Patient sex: F
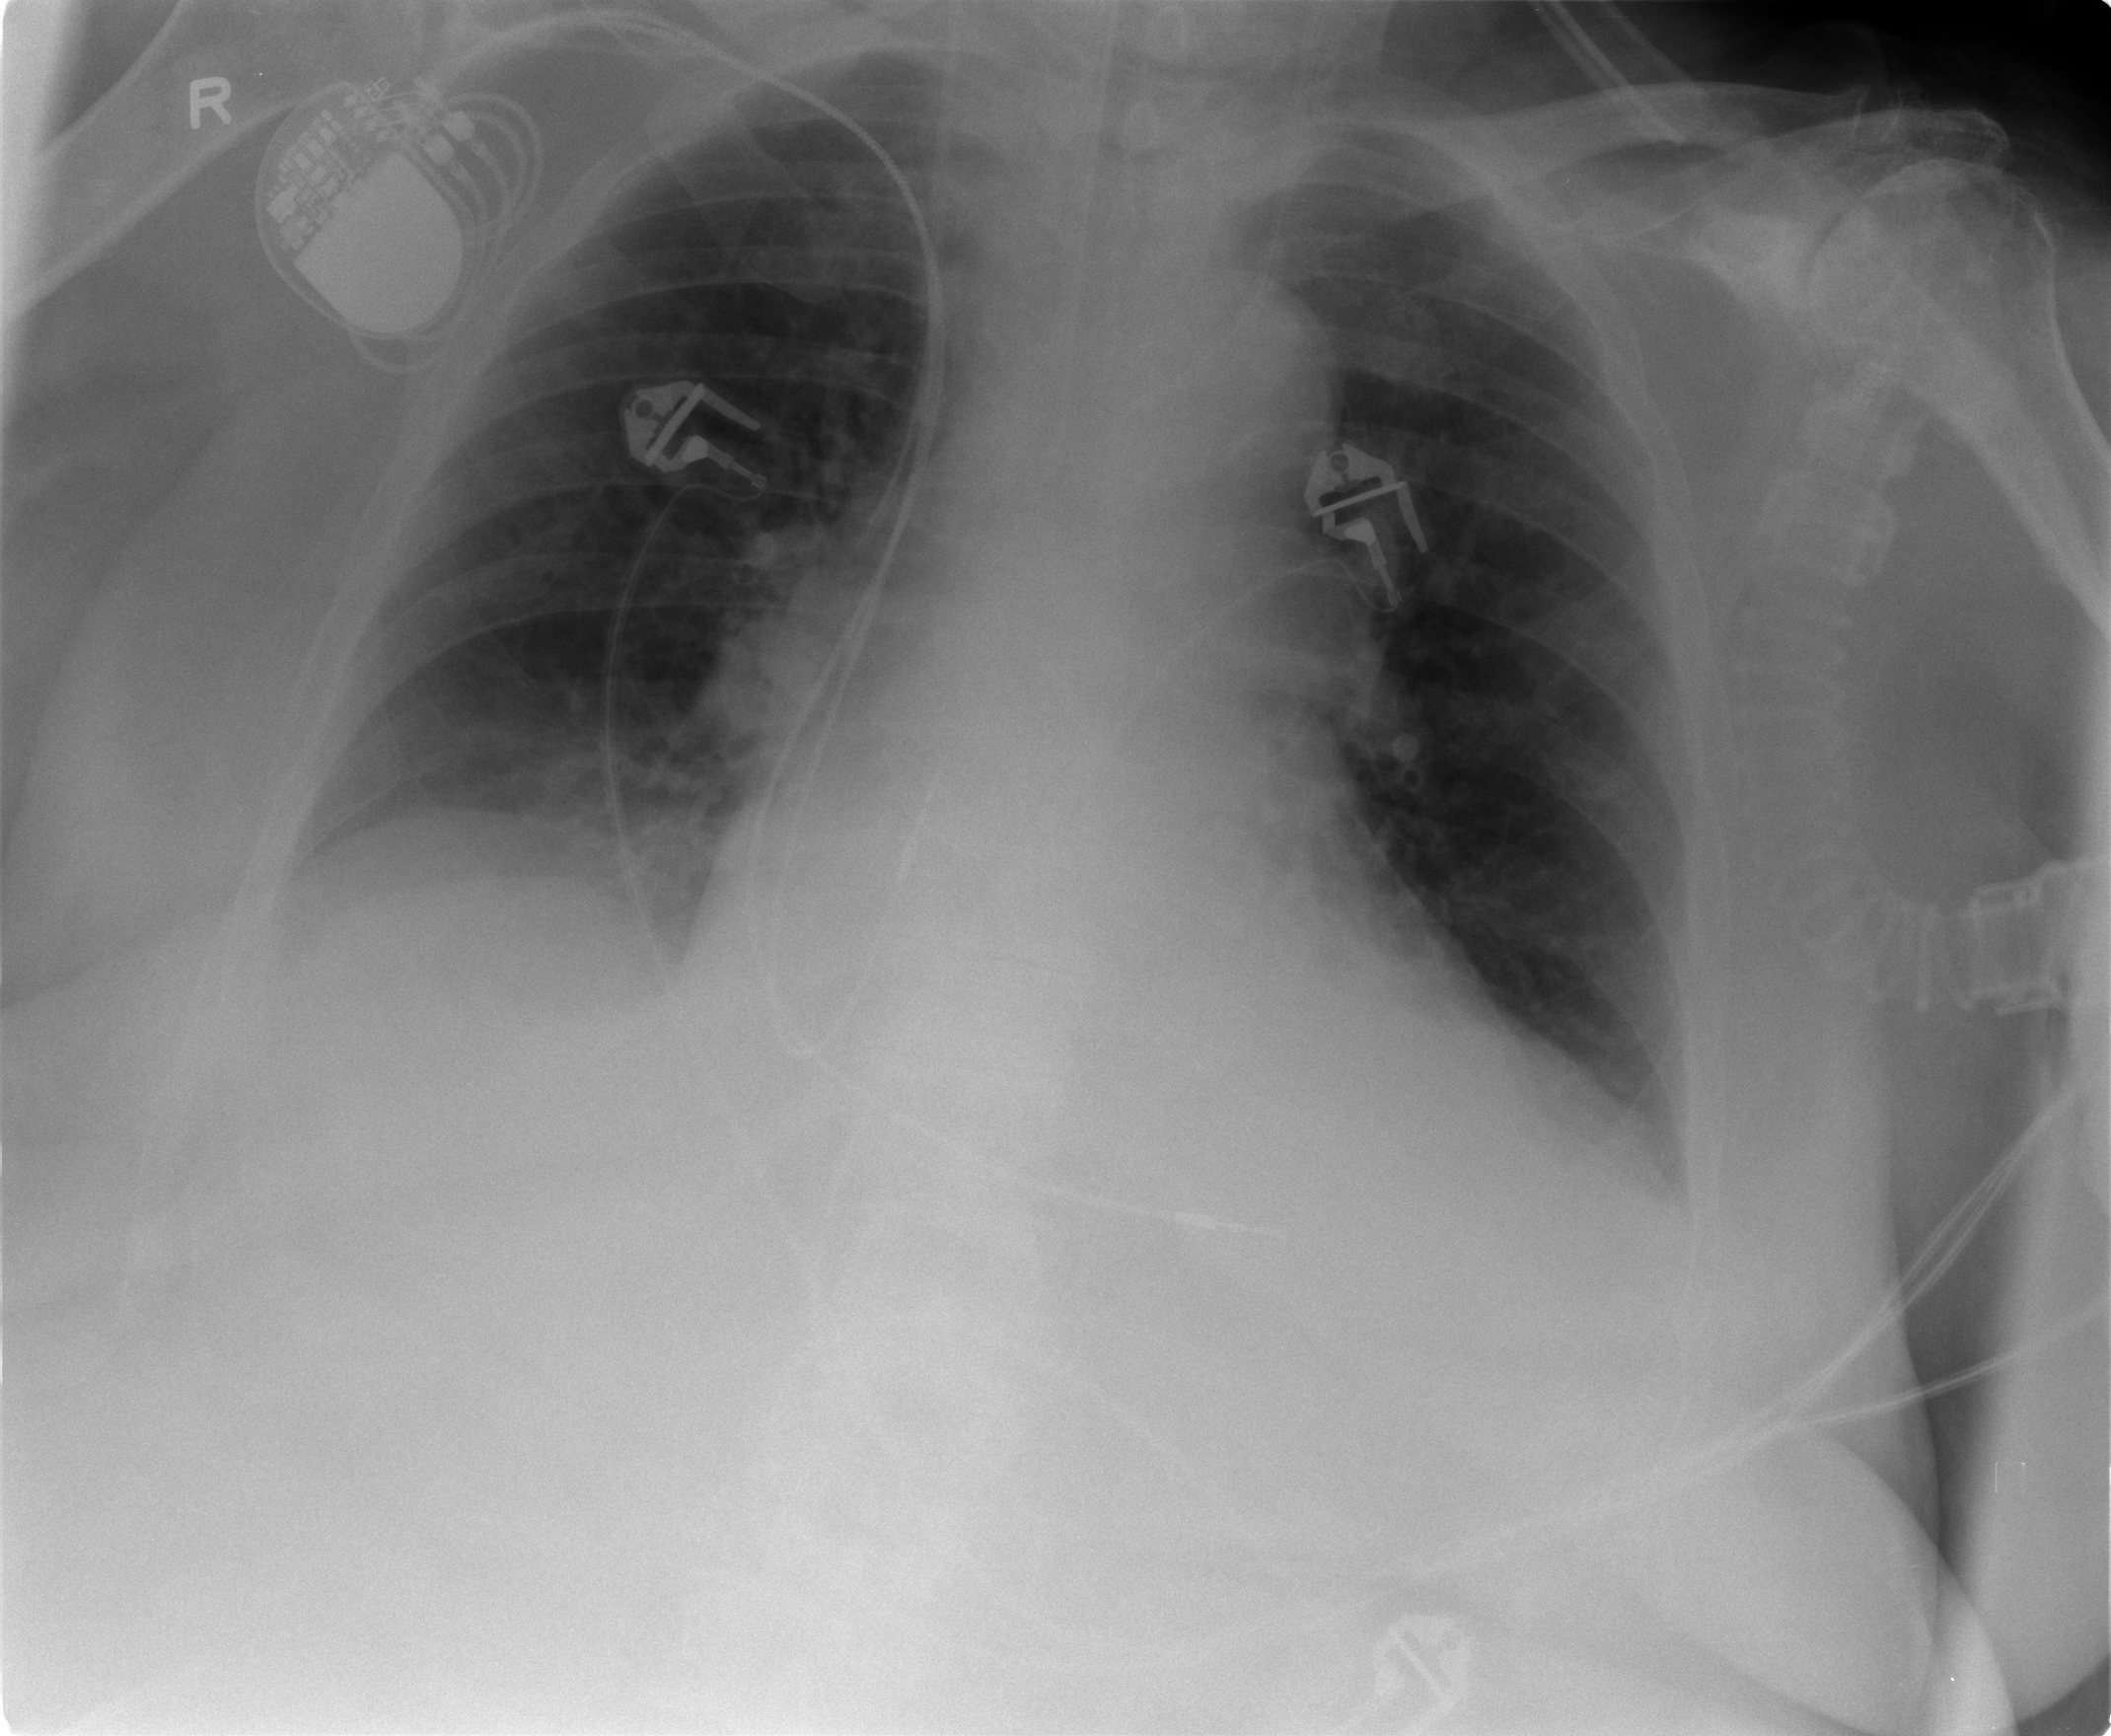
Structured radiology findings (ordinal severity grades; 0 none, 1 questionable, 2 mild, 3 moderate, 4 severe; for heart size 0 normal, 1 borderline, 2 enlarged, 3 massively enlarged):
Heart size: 2
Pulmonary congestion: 2
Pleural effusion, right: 1
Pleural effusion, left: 1
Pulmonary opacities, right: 0
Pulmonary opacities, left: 0
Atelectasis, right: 2
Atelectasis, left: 2